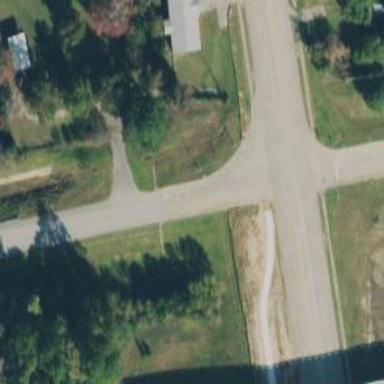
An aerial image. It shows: Tertiary road with frontage road.